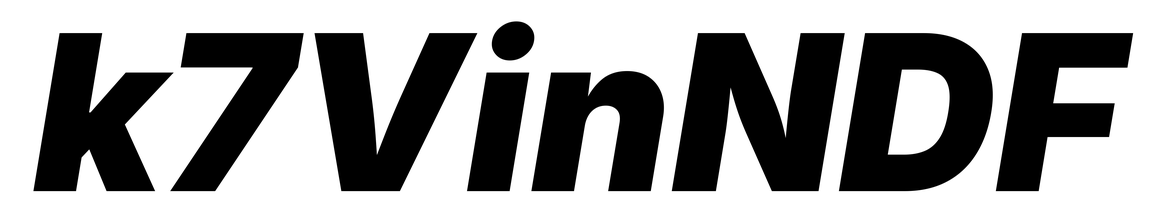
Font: Inter-Italic_Black_Italic